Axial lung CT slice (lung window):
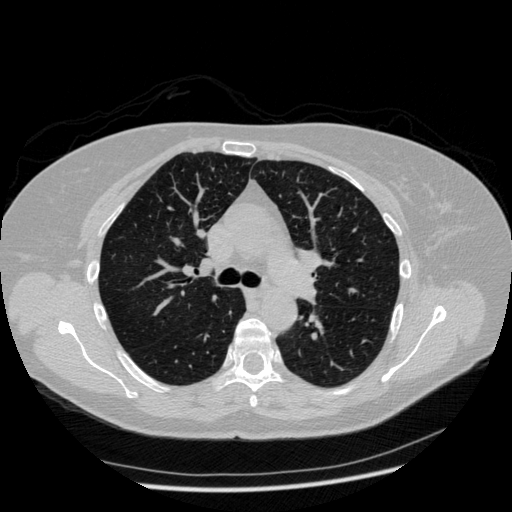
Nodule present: no